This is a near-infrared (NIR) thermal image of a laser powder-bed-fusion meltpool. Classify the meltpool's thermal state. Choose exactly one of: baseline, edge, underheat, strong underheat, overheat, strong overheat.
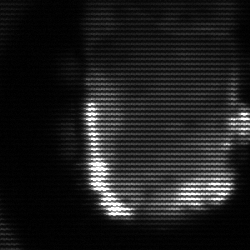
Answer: baseline